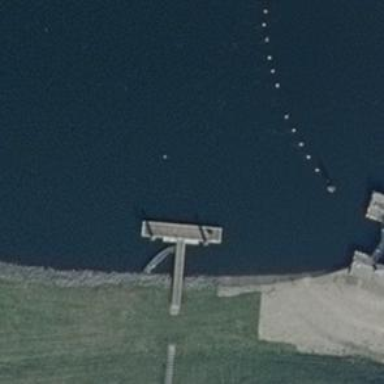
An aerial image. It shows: Man-made pier.